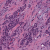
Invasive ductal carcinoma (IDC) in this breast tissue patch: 1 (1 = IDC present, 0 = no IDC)